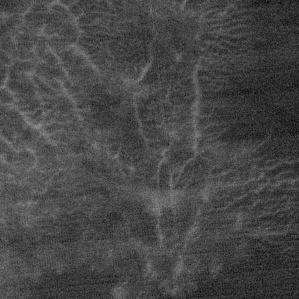
Label: frost